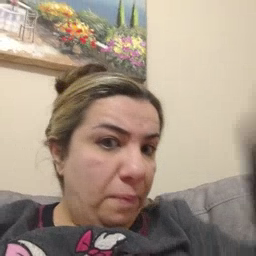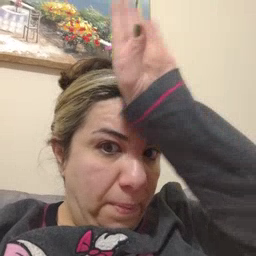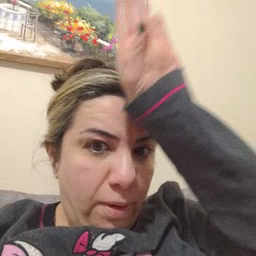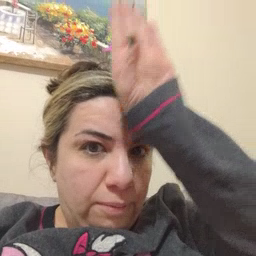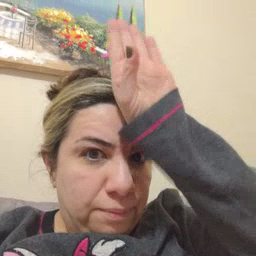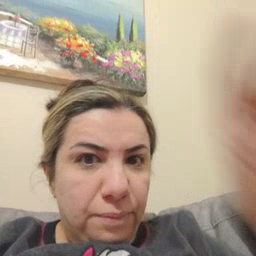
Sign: fireman